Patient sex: F
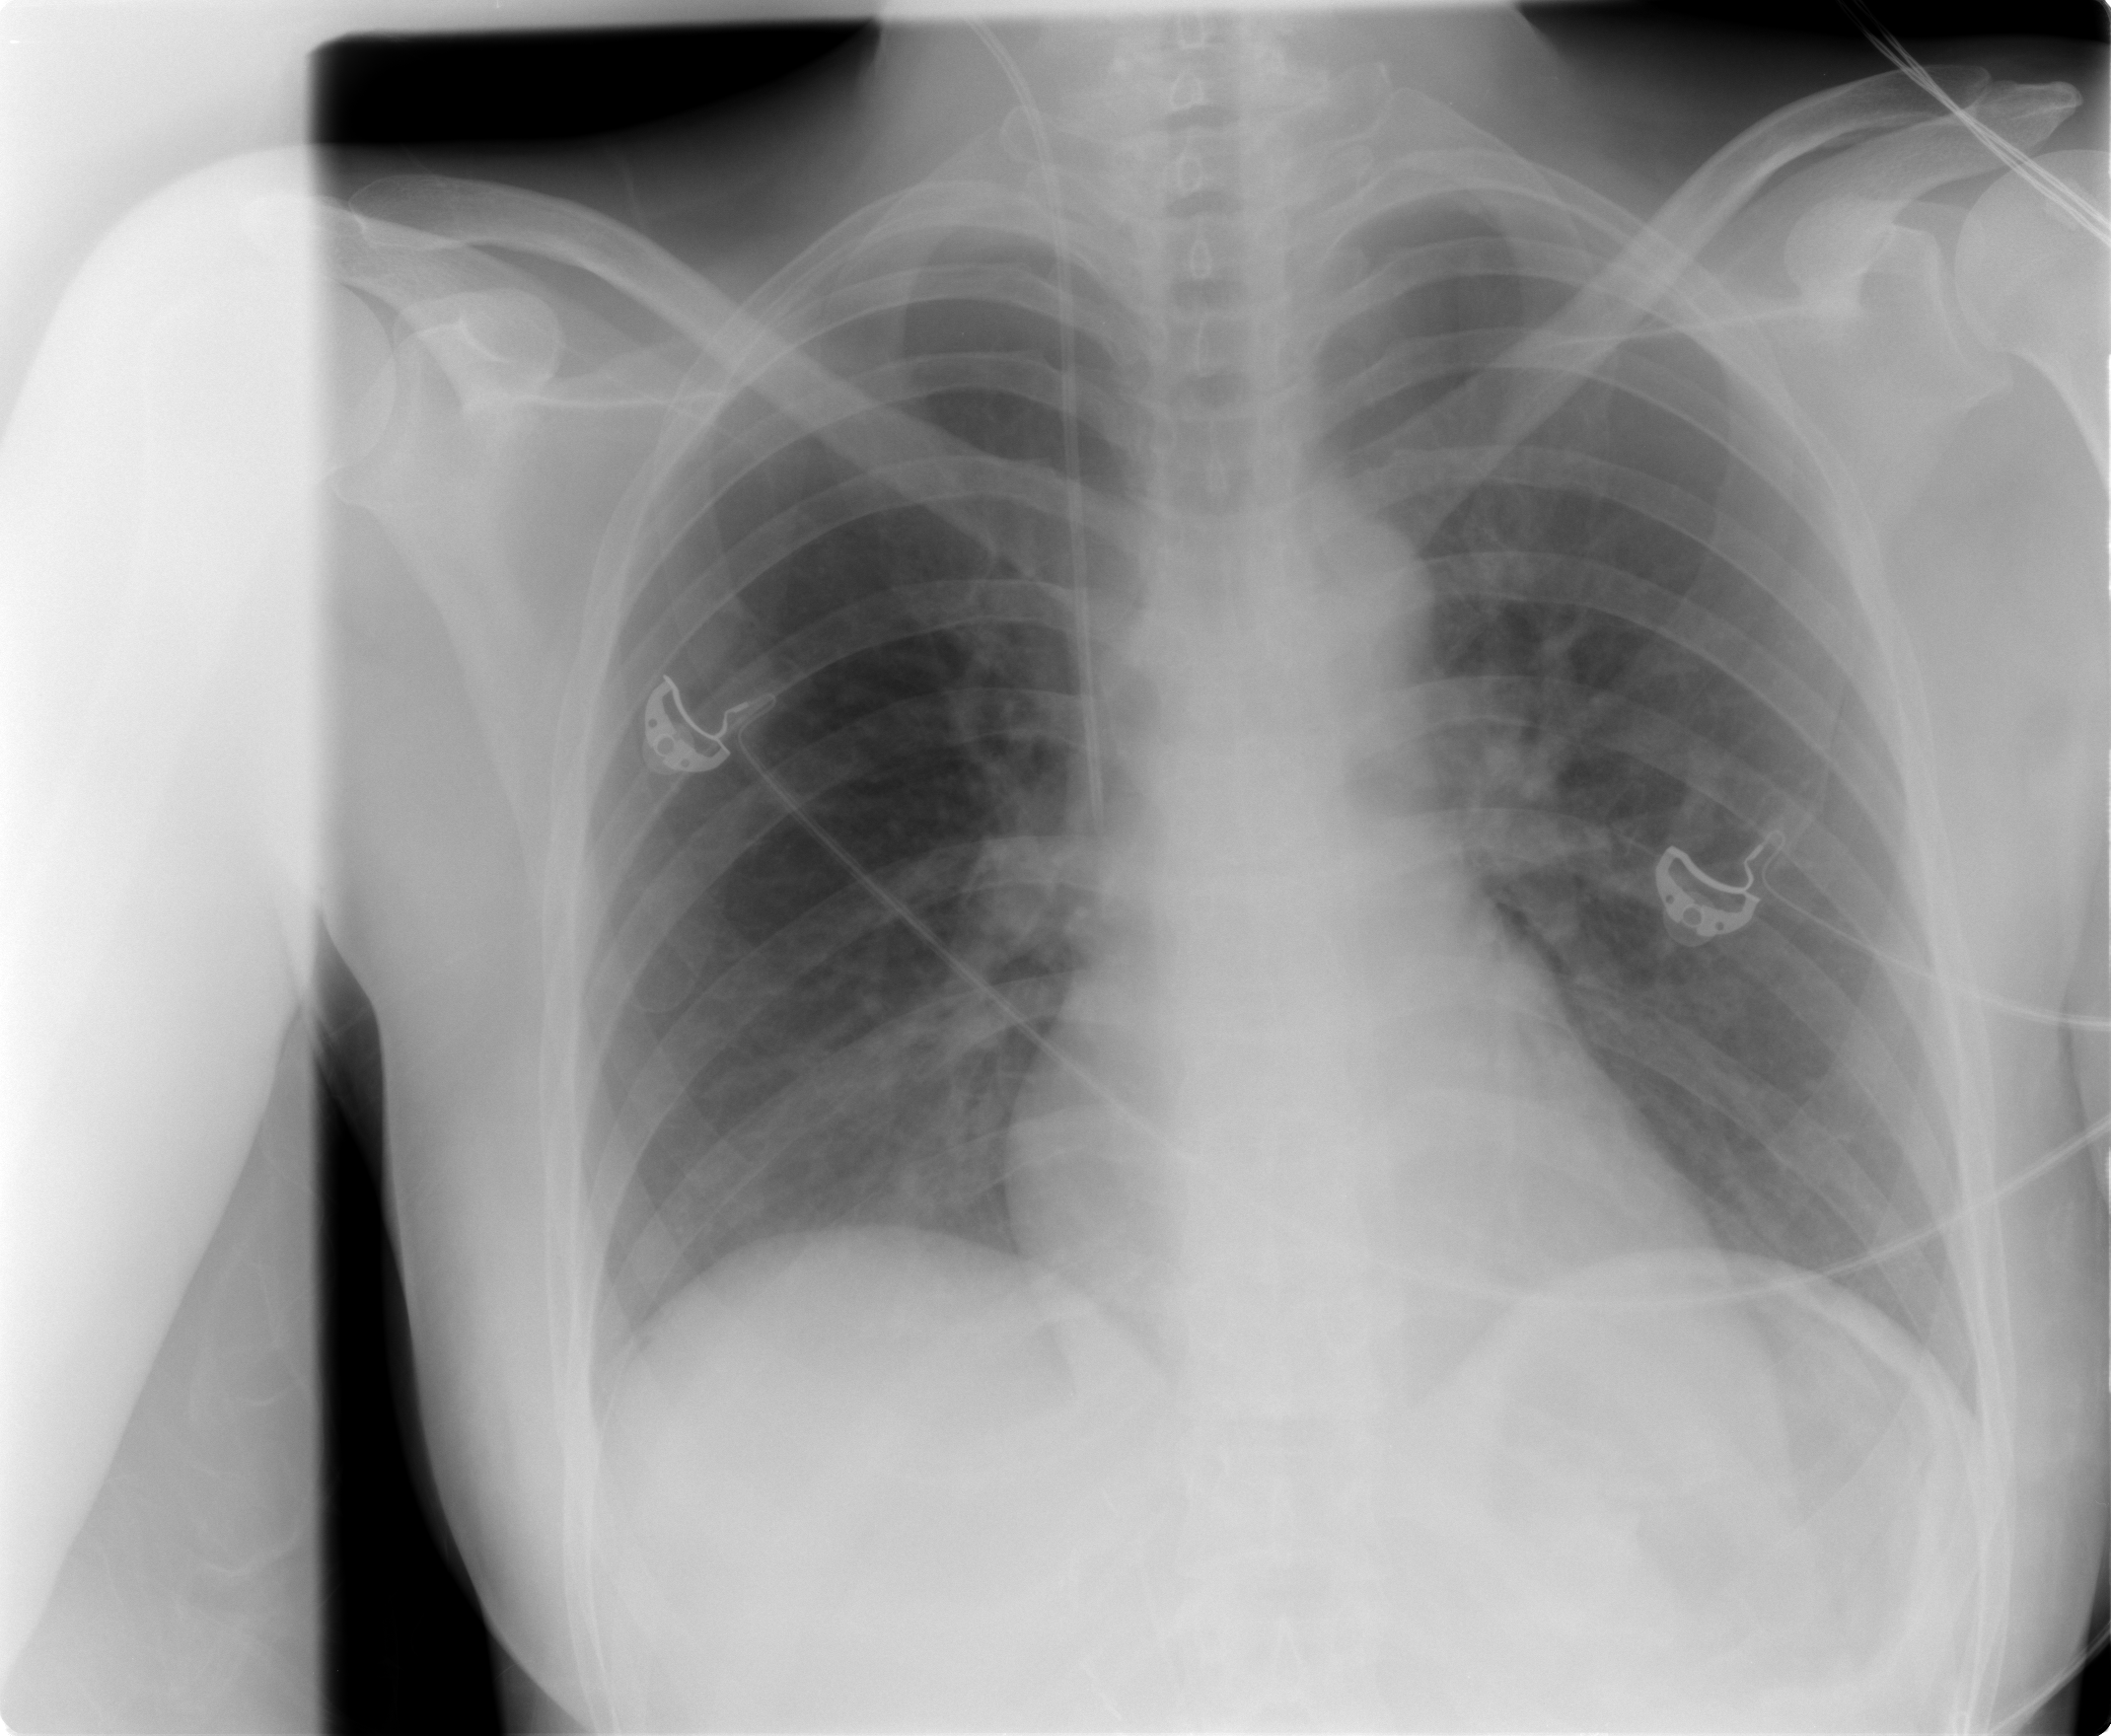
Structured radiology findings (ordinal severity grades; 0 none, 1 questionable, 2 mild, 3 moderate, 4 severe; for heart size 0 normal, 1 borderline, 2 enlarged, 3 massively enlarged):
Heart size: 0
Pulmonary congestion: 0
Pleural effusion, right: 0
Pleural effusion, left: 0
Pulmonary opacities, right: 0
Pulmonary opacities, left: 0
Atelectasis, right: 0
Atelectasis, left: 0